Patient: sex F, age 35
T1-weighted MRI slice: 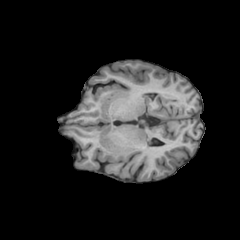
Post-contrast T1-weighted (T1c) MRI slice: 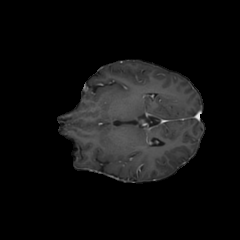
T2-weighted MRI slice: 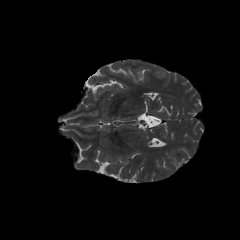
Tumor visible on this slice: no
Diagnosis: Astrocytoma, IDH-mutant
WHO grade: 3